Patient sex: M
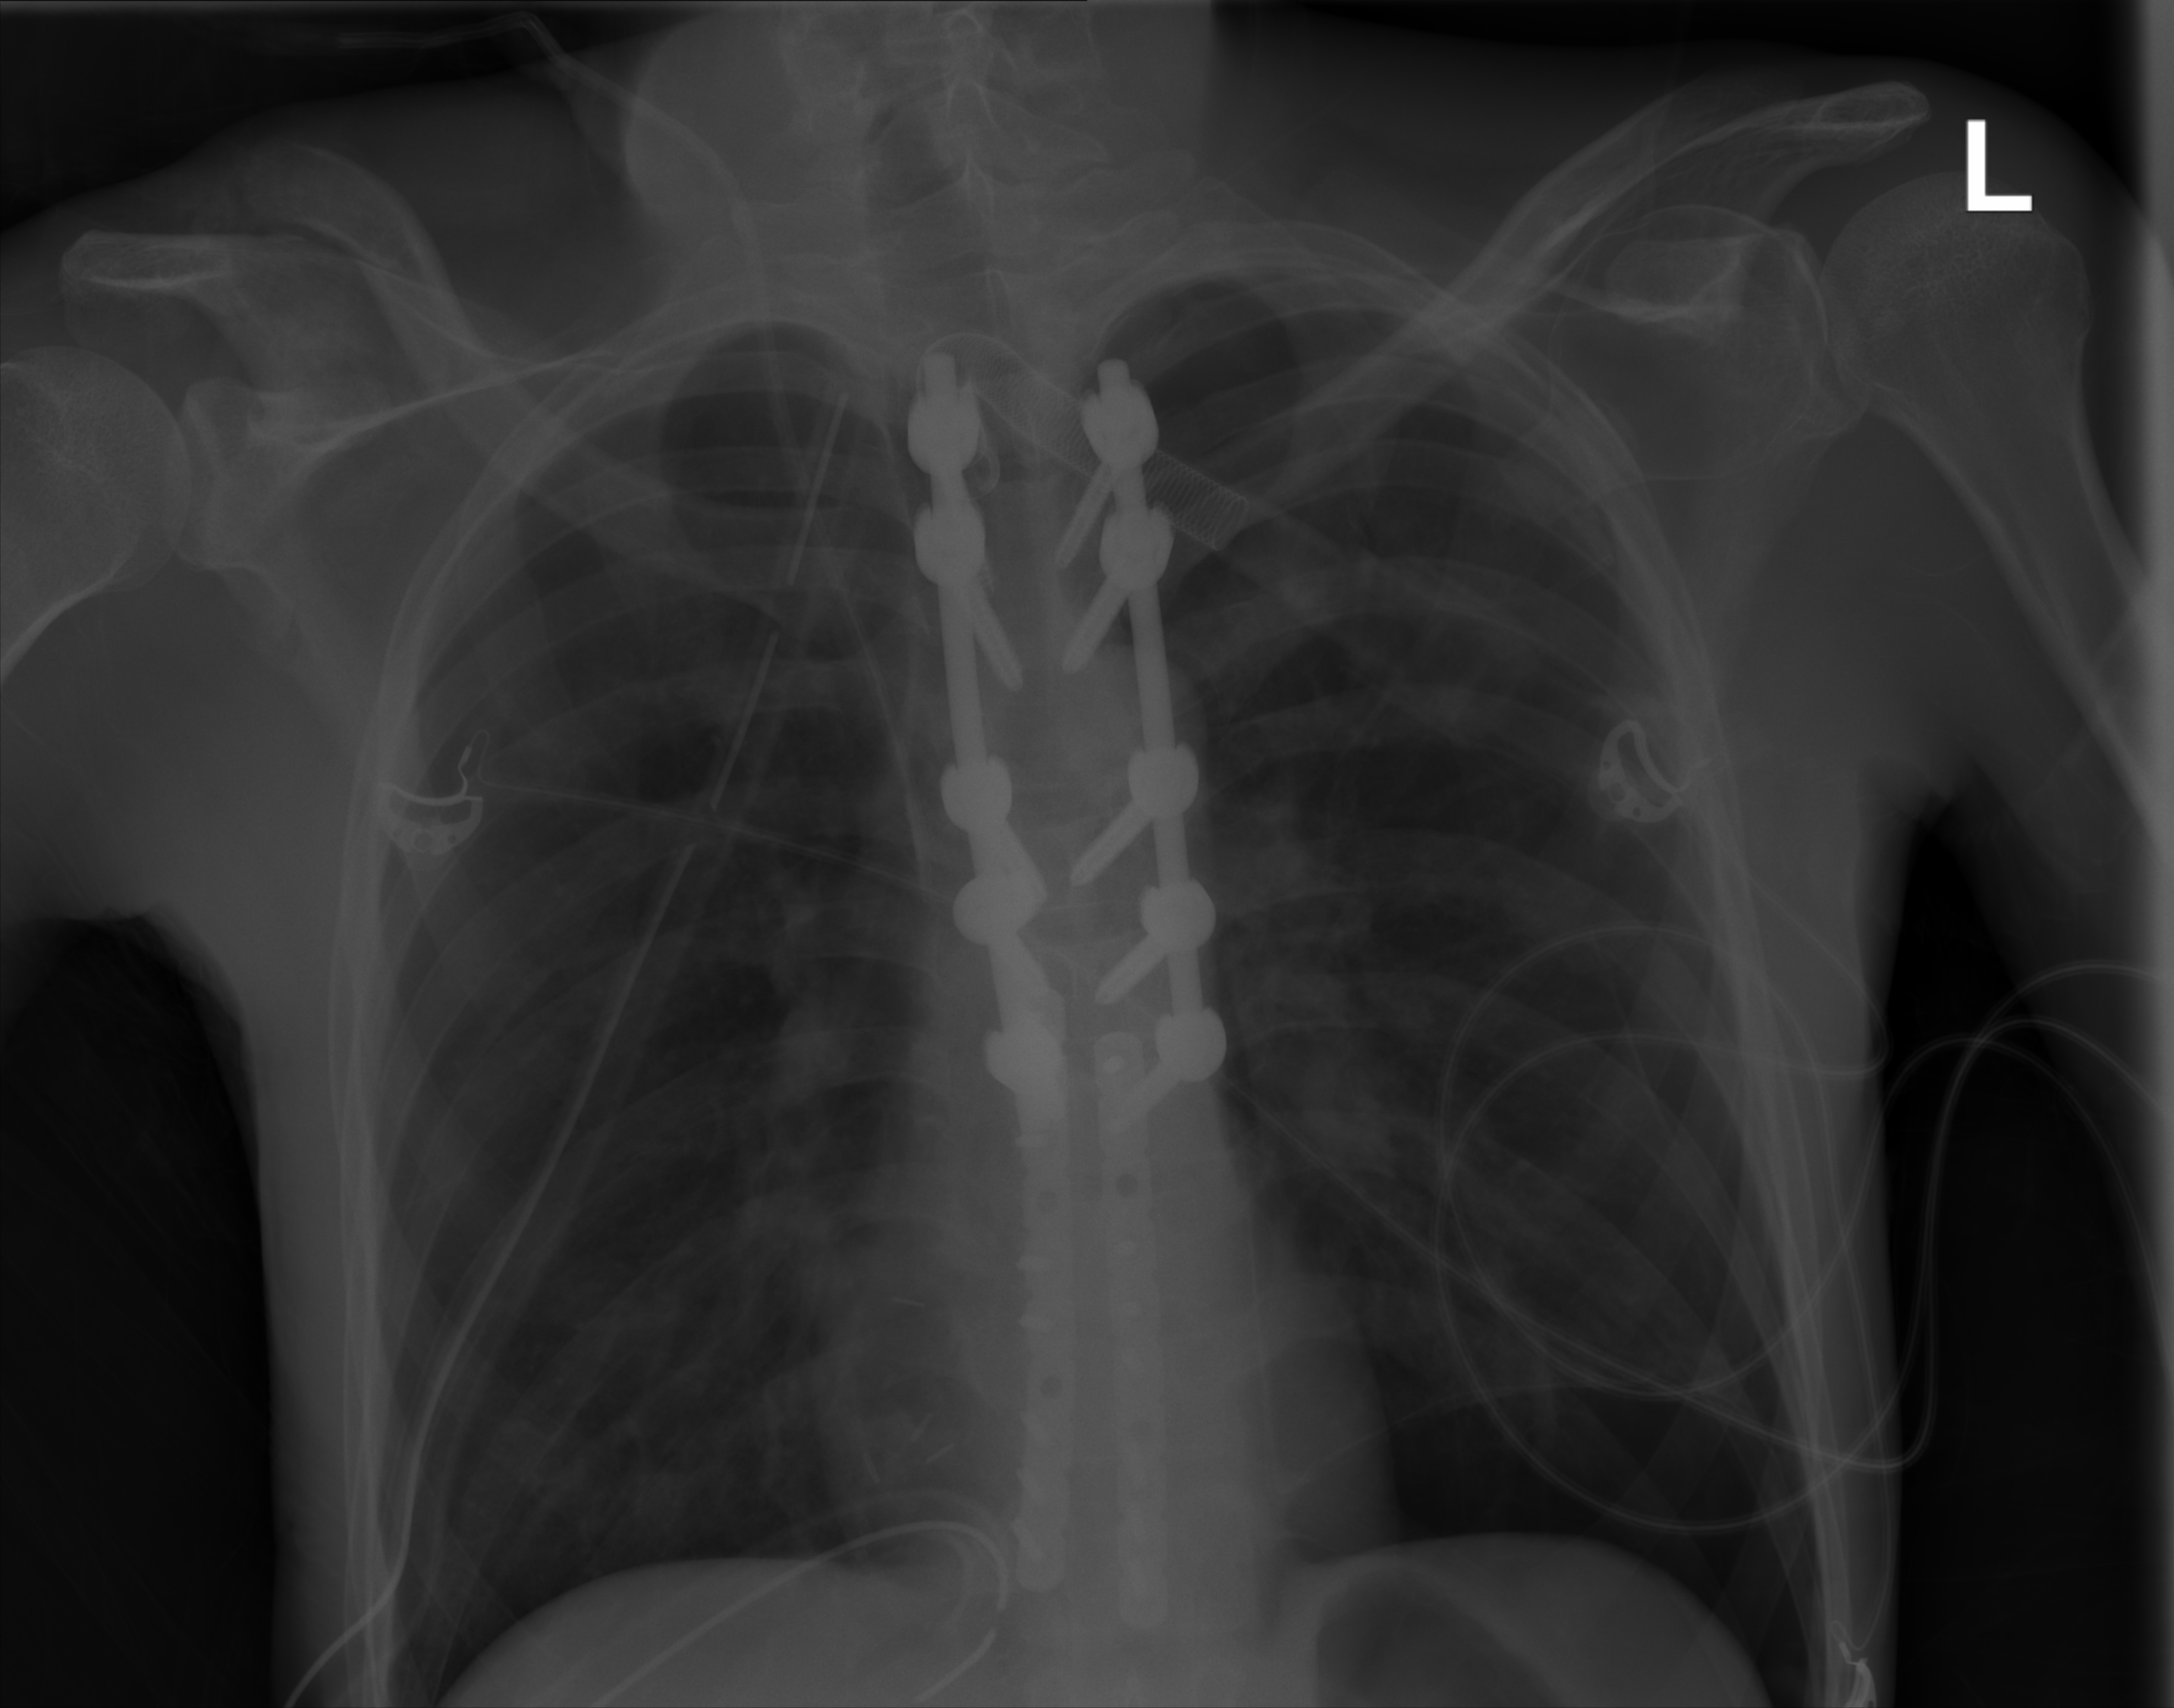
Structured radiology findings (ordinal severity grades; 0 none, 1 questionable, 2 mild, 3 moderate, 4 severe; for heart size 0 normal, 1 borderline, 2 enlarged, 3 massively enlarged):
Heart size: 0
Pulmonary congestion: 0
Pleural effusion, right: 0
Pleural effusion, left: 0
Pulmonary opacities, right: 0
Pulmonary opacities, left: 0
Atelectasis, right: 2
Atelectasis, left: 0